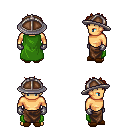
a pixel art fantasy rpg character, male body template, human, tanned skin, green cape, robe skirt, brunette bedhead hairstyle, chain helm, metal gloves, brown slippers, four views (front, back, left, right), 2x2 character sprite sheet, small pixel art, hard edges, no anti-aliasing